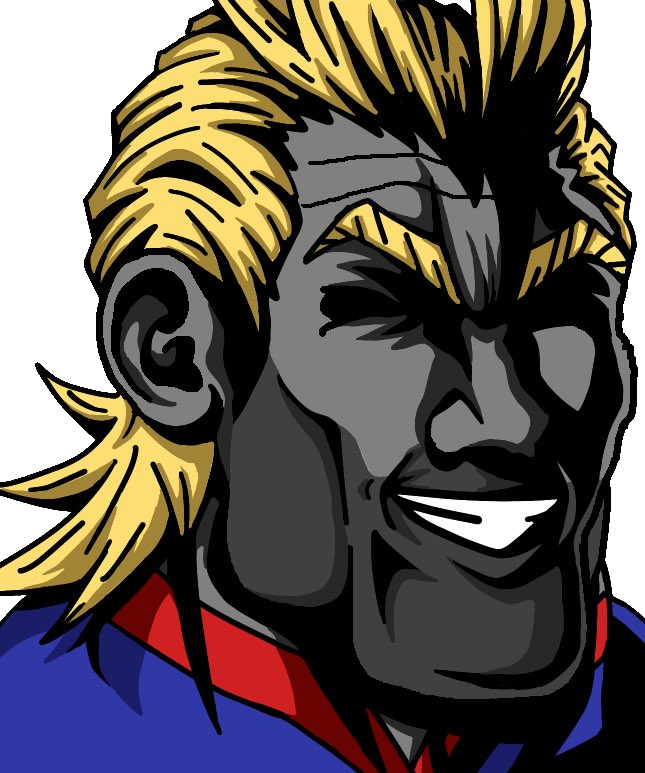
Label: 5_Grey_Chad